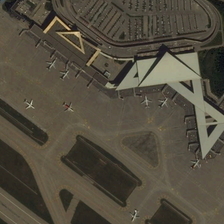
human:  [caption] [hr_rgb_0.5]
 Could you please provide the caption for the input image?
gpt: several planes are parked near a terminal in an airport .

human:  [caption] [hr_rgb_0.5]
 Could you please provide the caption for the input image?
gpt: several planes are parked near a terminal in an airport .

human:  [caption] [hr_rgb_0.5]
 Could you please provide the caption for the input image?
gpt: several planes are parked near a terminal in an airport .

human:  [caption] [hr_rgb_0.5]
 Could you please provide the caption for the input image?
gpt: several planes are parked near a terminal in an airport .

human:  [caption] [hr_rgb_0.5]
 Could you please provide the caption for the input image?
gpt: several planes are parked near a terminal in an airport .